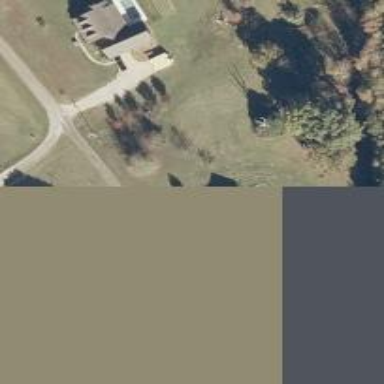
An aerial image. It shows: Driveway.